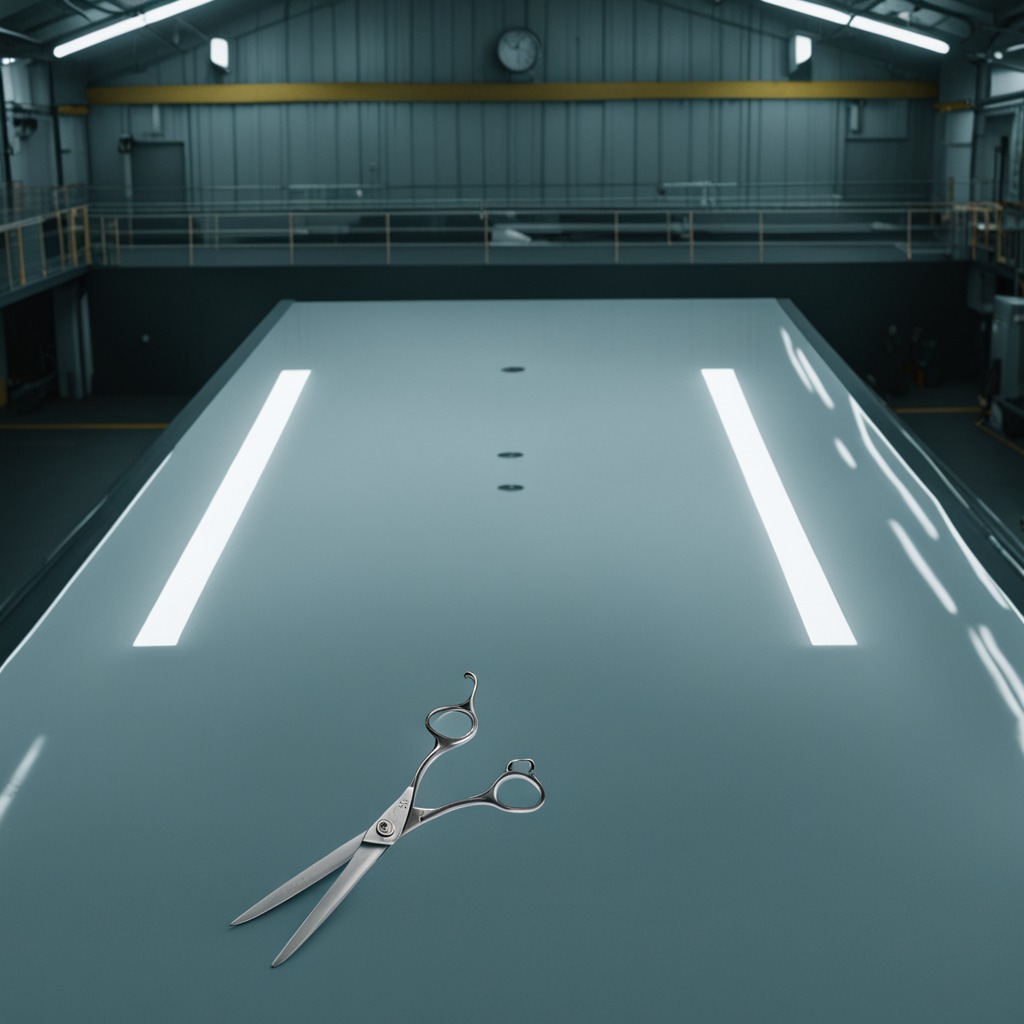
A scissor lies on a high-gloss table in a ship maintenance bay industrial lighting.